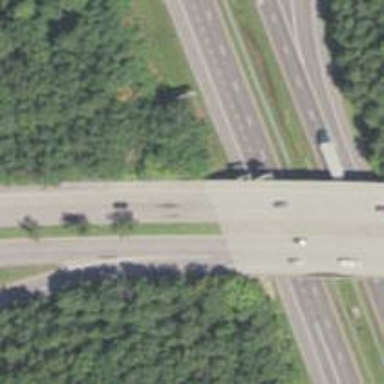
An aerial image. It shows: Primary highway.